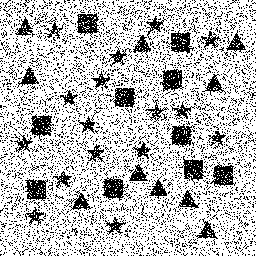
Squares: 10
Triangles: 10
Stars: 16
Total shapes: 36